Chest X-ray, PA view. Patient: 61 years old, sex F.
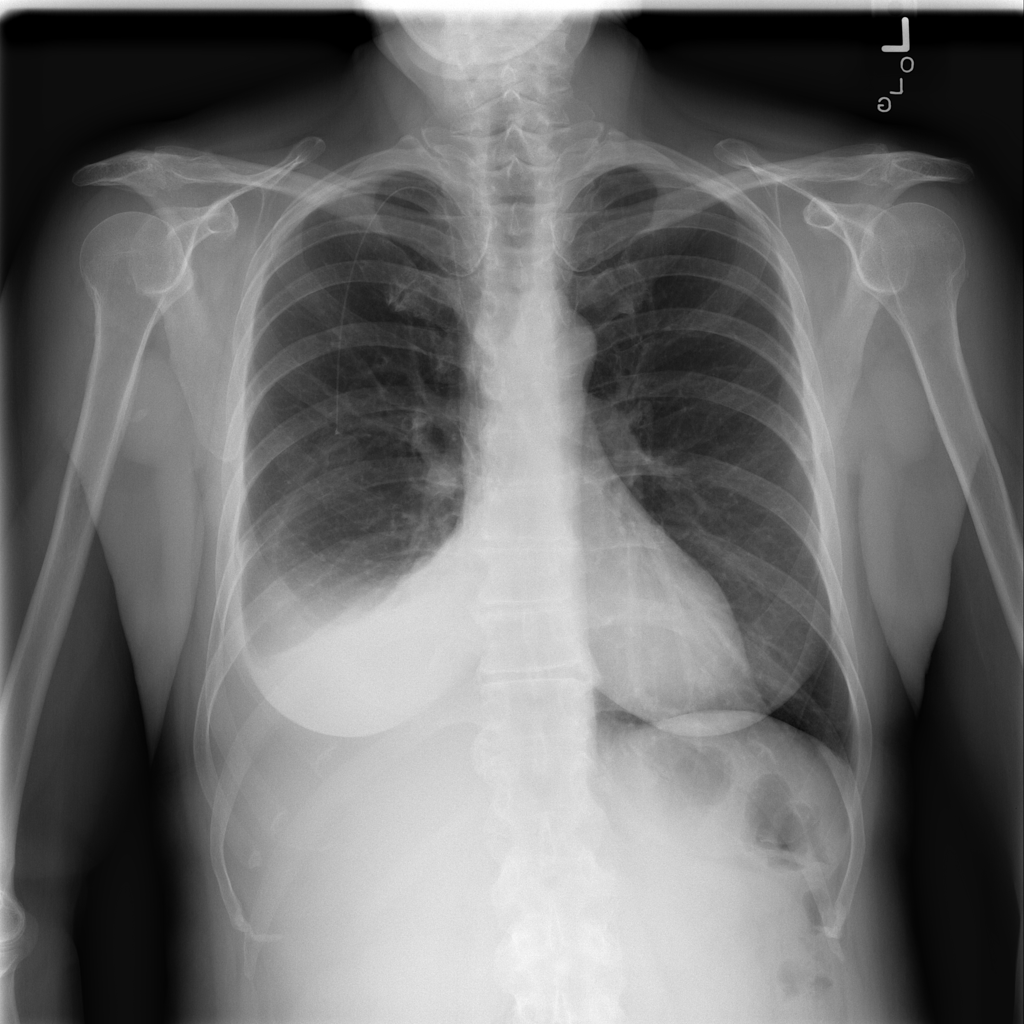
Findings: Atelectasis, Effusion